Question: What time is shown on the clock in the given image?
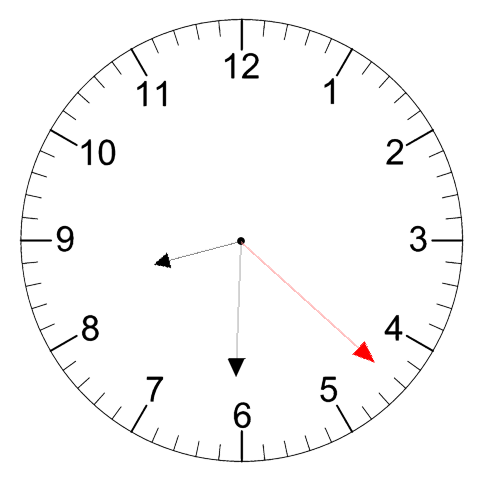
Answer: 08:30:22